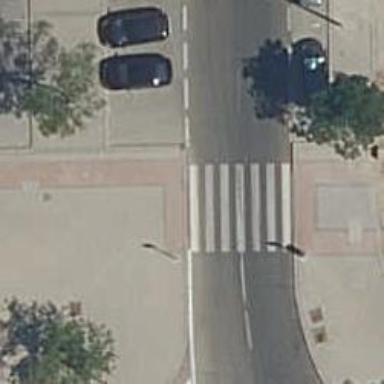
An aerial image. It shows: Zebra crossing on the road.